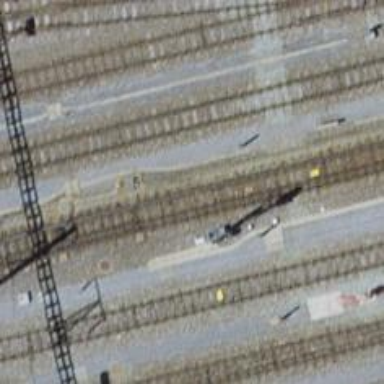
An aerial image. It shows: Railway switch.